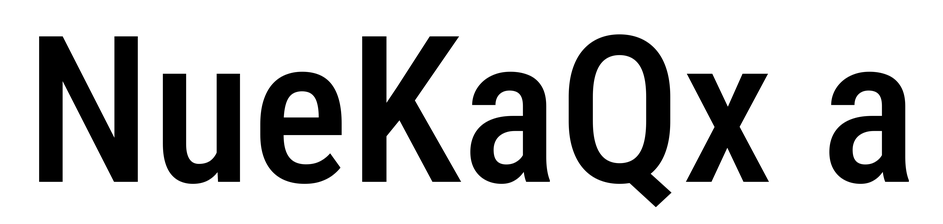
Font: Roboto_Condensed_Medium